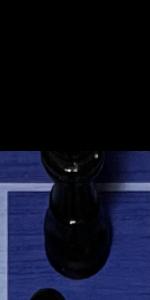
Label: Queen_Black